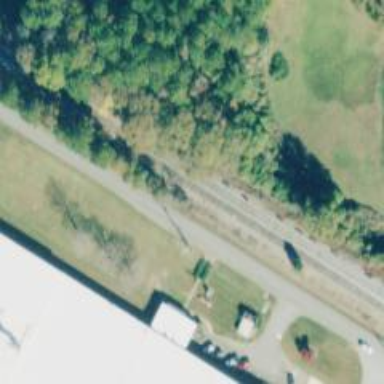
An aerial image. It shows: Railway siding with rails.